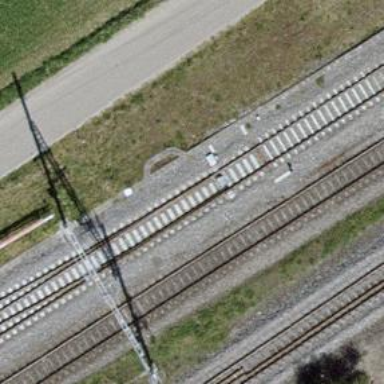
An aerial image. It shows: Railway switch.